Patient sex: F
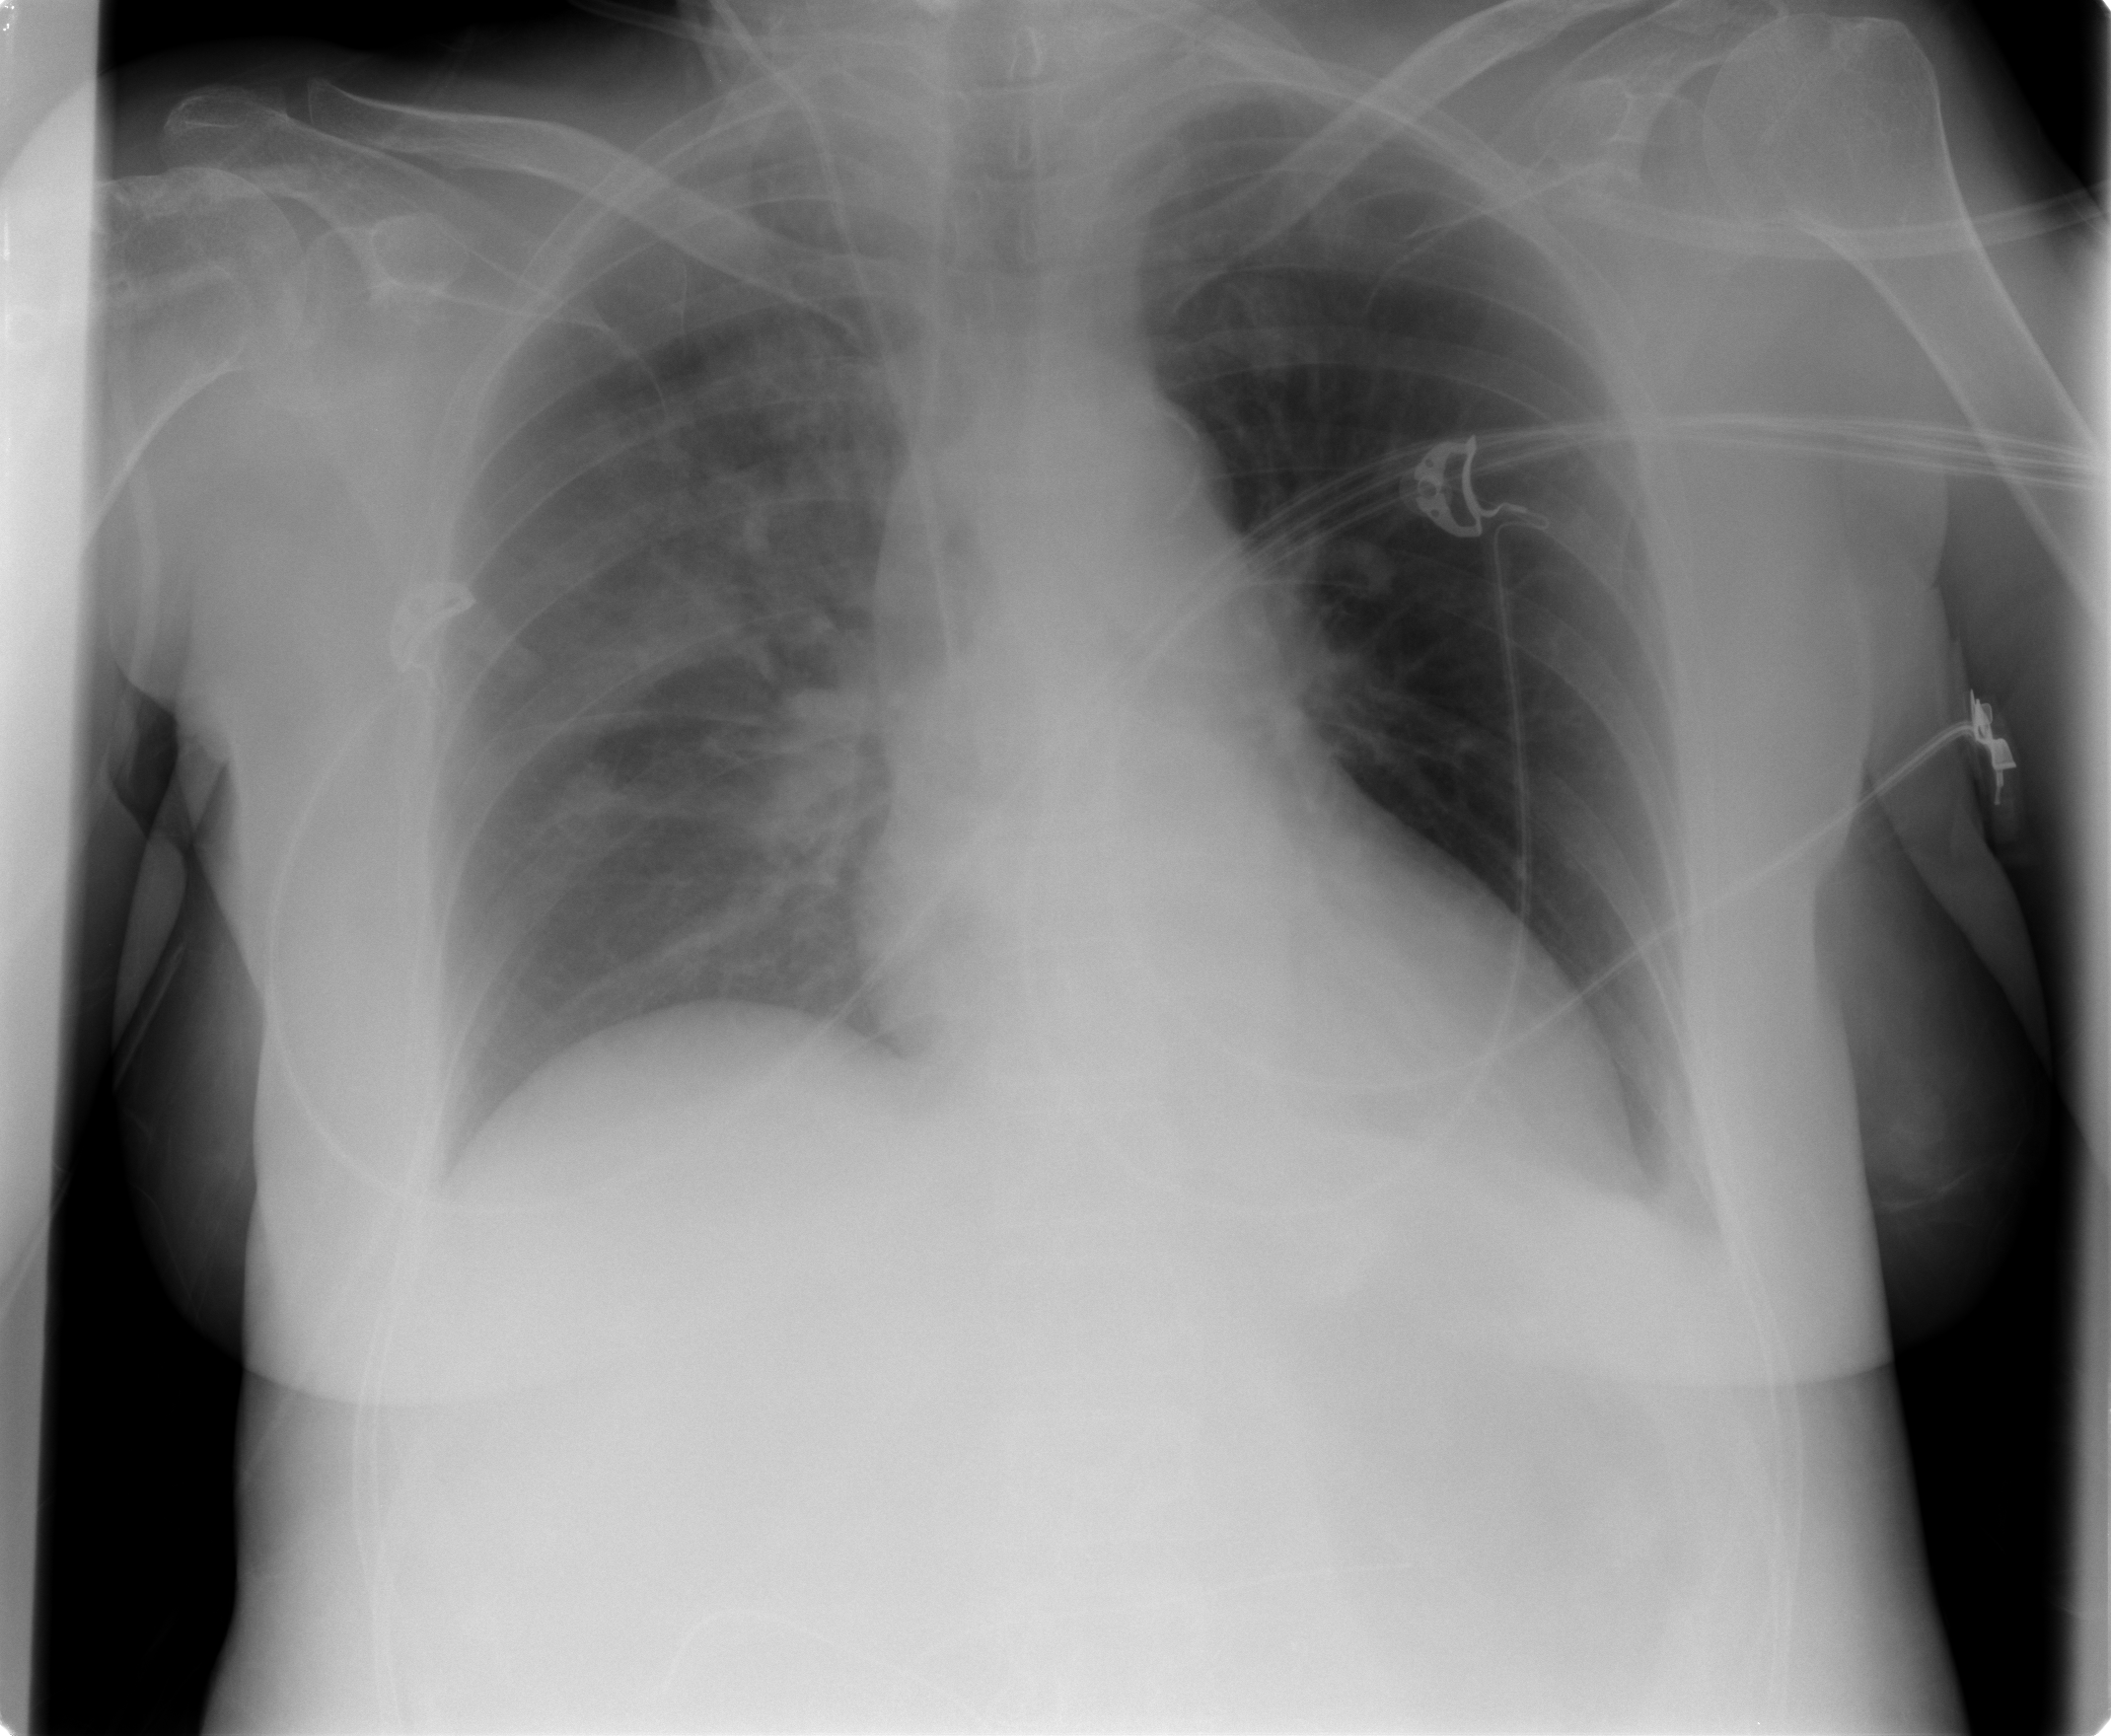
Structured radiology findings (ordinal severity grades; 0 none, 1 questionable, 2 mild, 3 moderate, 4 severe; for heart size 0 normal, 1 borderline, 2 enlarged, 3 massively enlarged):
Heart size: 0
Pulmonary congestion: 2
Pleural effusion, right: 0
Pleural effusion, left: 0
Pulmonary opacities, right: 2
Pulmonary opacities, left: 0
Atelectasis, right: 0
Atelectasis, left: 0